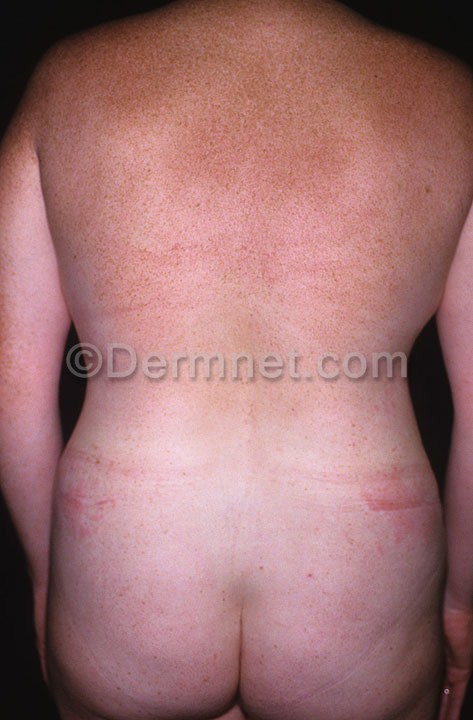
Disease: Urticaria Hives